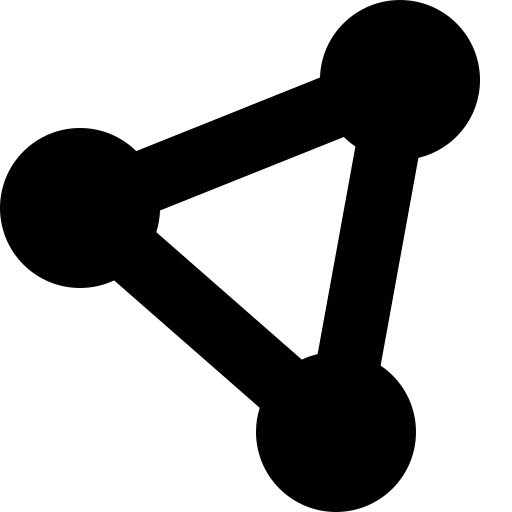
Tags: icon, FontAwesome, fa-icon, solid, circle, nodes